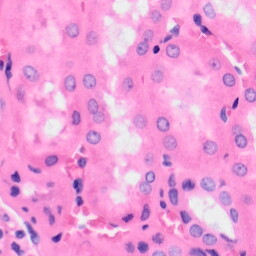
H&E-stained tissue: Kidney